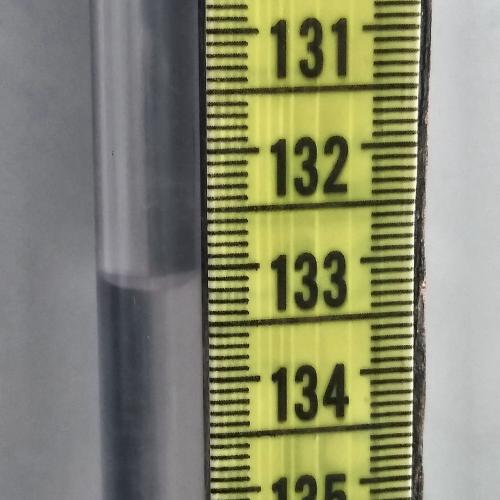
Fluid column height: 133.1 cm